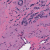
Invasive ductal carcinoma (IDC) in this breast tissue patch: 1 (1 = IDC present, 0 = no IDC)